Question: I'm developing small application for my class mates, which is adjustable timetable. It uses Fragments to display each day of week as a nice, finger-swipable UI:

In SettingsActivity.class there are preferences (defined in xml), which automatically store settings in SharedPreferences. The problem is that class, in which Fragment is defined, is static. I cannot use there non-static method reference, like that one:
'''
SharedPreferences settings = getSharedPreferences(APP_PREFERENCES, MODE_PRIVATE);
'''
Through reading documentation on developer.android.com and googling for help, I discovered that to use SharedPreferences created by SettingsActivity.class, I have to use <URL>, like that:
'''
SharedPreferences settings = PreferenceManager.getDefaultSharedPreferences(this);
'''
Now it doesn't show me the error about non-static reference, but I don't know how to refer SettingsActivity.class in getDefaultSharedPreferences argument, because I'm in Fragment static class, so I cannot use "this".
I have also tried to create SharedPreference object outside of the static class. However, all uses of that object complain that "non-static field cannot be referenced from a static context".
It's important for me to use SharedPreferences there, because later I'm going to implement lessons (TextViews) color changing according to an hour, and that is also toggle-able in Settings.
Here is the code of that fragment class:
'''
public static class Dzien extends Fragment {
public static final String ARG_SECTION_NUMBER = "section_number";
public Dzien() {
}
@Override
public View onCreateView(LayoutInflater inflater, ViewGroup container,
Bundle savedInstanceState) {
View rootView = inflater.inflate(R.layout.fragment_main, container, false);
TextView lekcja1 = (TextView) rootView.findViewById(R.id.lekcja1);
TextView lekcja2 = (TextView) rootView.findViewById(R.id.lekcja2);
TextView lekcja3 = (TextView) rootView.findViewById(R.id.lekcja3);
TextView lekcja4 = (TextView) rootView.findViewById(R.id.lekcja4);
TextView lekcja5 = (TextView) rootView.findViewById(R.id.lekcja5);
TextView lekcja6 = (TextView) rootView.findViewById(R.id.lekcja6);
TextView lekcja7 = (TextView) rootView.findViewById(R.id.lekcja7);
TextView lekcja8 = (TextView) rootView.findViewById(R.id.lekcja8);
TextView lekcja9 = (TextView) rootView.findViewById(R.id.lekcja9);
//Here is where I try to create SharedPreference object
SharedPreferences settings = PreferenceManager.getDefaultSharedPreferences(this);
switch (getArguments().getInt(ARG_SECTION_NUMBER)) {
case 1: { // Poniedzialek
lekcja1.setText(getString(R.string.wos));
lekcja2.setText(getString(R.string.mat));
lekcja3.setText(getString(R.string.ang));
lekcja4.setText(getString(R.string.gw));
lekcja5.setText(getString(R.string.his));
lekcja6.setText(getString(R.string.wf));
lekcja7.setText(getString(R.string.pp));
if (settings.getInt(GRUPA_INFORMATYKA, 1) == 1) {
lekcja8.setText(getString(R.string.inf));
} else {
lekcja8.setText(getString(R.string.brak));
}
lekcja9.setText(getString(R.string.brak));
break;
}
case 2: { // Wtorek
lekcja1.setText(getString(R.string.mat));
lekcja2.setText(getString(R.string.pp));
lekcja3.setText(getString(R.string.rel));
lekcja4.setText(getString(R.string.wf));
lekcja5.setText(getString(R.string.pol));
lekcja6.setText(getString(R.string.pol));
if (settings.getInt(GRUPA_JEZYKOWA, 1) == 2) {
lekcja7.setText(getString(R.string.ros));
lekcja8.setText(getString(R.string.ros));
} else {
lekcja7.setText(getString(R.string.brak));
lekcja8.setText(getString(R.string.brak));
}
lekcja9.setText(getString(R.string.brak));
break;
}
case 3: { // Sroda
lekcja1.setText(getString(R.string.his));
lekcja2.setText(getString(R.string.wf));
lekcja3.setText(getString(R.string.mat));
lekcja4.setText(getString(R.string.rel));
lekcja5.setText(getString(R.string.ang));
if (settings.getInt(GRUPA_JEZYKOWA, 1) == 1) {
lekcja6.setText(getString(R.string.niem));
lekcja7.setText(getString(R.string.niem));
} else {
lekcja6.setText(getString(R.string.brak));
lekcja7.setText(getString(R.string.brak));
}
lekcja8.setText(getString(R.string.brak));
lekcja9.setText(getString(R.string.brak));
break;
}
case 4: { // Czwartek
lekcja1.setText(getString(R.string.mat));
lekcja2.setText(getString(R.string.fiz));
lekcja3.setText(getString(R.string.wok));
lekcja4.setText(getString(R.string.geo));
lekcja5.setText(getString(R.string.ang));
lekcja6.setText(getString(R.string.chem));
if (settings.getInt(GRUPA_INFORMATYKA, 1) == 2) {
lekcja7.setText(getString(R.string.inf));
} else if (((settings.getInt(GRUPA_INFORMATYKA, 1) == 2)) && ((settings.getInt(GRUPA_JEZYKOWA, 1) != 3))) {
lekcja7.setText(getString(R.string.brakpre));
} else {
lekcja7.setText(getString(R.string.brak));
}
if (settings.getInt(GRUPA_JEZYKOWA, 1) == 3) {
lekcja8.setText(getString(R.string.por));
lekcja9.setText(getString(R.string.por));
}
break;
}
case 5: { // Piatek
lekcja1.setText(getString(R.string.mat));
lekcja2.setText(getString(R.string.mat));
lekcja3.setText(getString(R.string.bio));
lekcja4.setText(getString(R.string.pol));
lekcja5.setText(getString(R.string.pol));
lekcja6.setText(getString(R.string.edb));
if (settings.getBoolean(WDZ, false)) {
lekcja7.setText(getString(R.string.wdz));
} else {
lekcja7.setText(getString(R.string.brak));
}
lekcja8.setText(getString(R.string.brak));
lekcja9.setText(getString(R.string.brak));
break;
}
}
return rootView;
}
}
'''
P.S. I'm using Android Studio IDE.
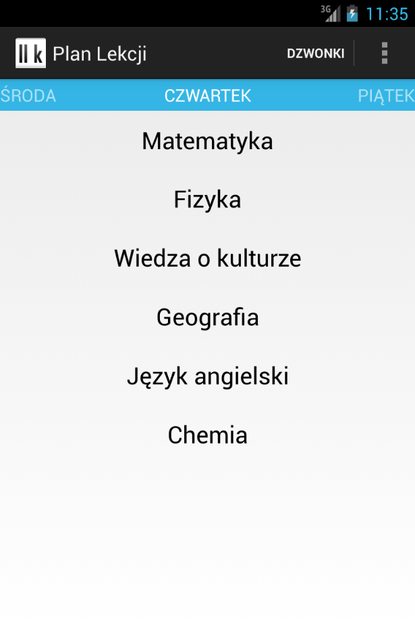
Answer: '''
PreferenceManager.getDefaultSharedPreferences(this);
'''
To get 'SharedPreferences' by this method you must pass 'Context' object. So you can pass your 'Activity' in this case, because 'Fragment' has method to get parent 'Activity' and 'Activity' is extended class from 'Context'. Code looks like this :
'''
PreferenceManager.getDefaultSharedPreferences(getActivity());
'''
Good luck!